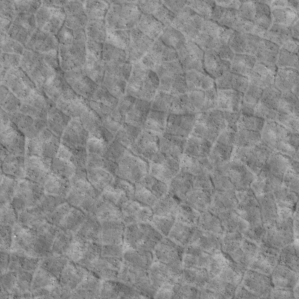
Label: non_frost